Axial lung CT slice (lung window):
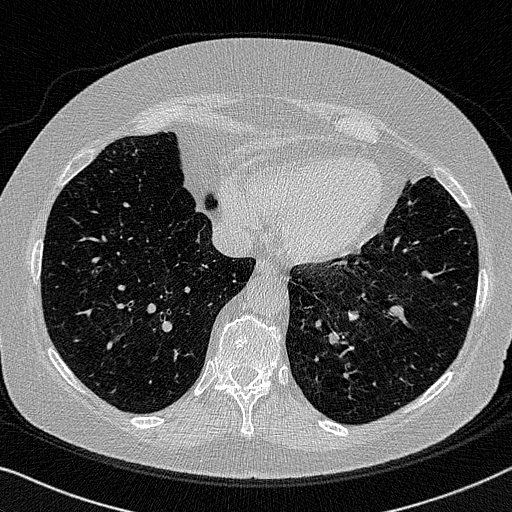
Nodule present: no